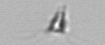
Label: Calciopappus